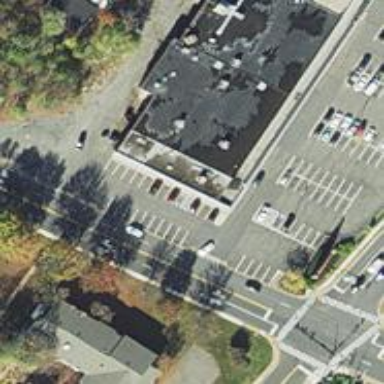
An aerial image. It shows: Convenience shop.